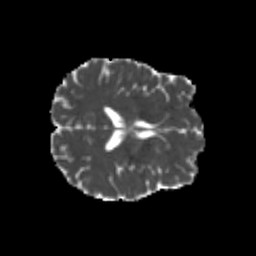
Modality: MD
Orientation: axial
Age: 24
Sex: male
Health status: healthy
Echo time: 0.074 s